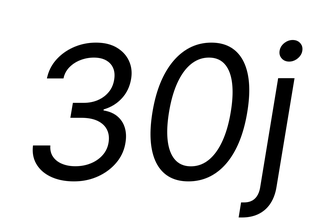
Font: Inter-Italic_Italic